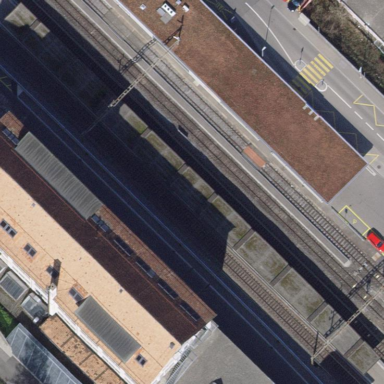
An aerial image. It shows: Flat roof on top of building.